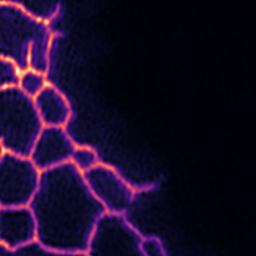
Label: Super-resolution ER image